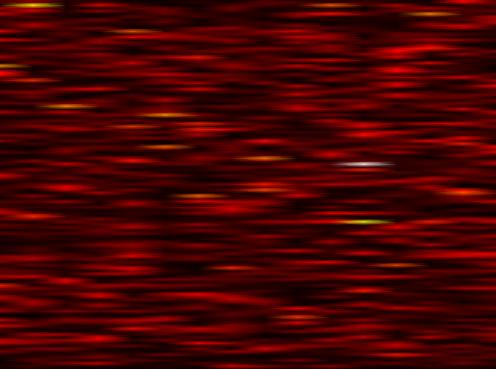
Label: FOFDM